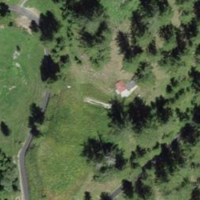
EUNIS habitat code: 44
Species observed at this site:
Episyrphus balteatus
Graphosoma italicum